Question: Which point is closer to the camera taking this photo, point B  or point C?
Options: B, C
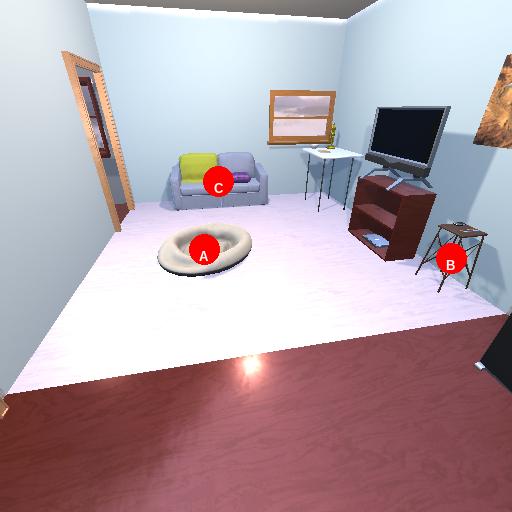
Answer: B